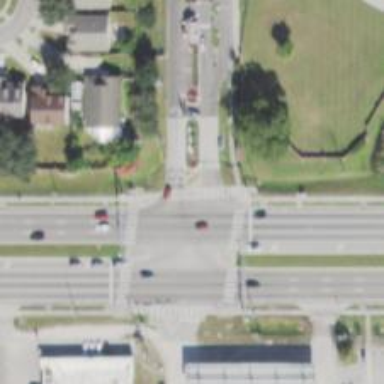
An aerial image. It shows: Marked road crossing.